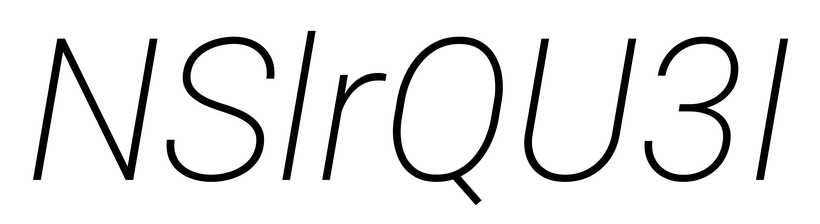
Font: Roboto-Italic_ExtraLight_Italic